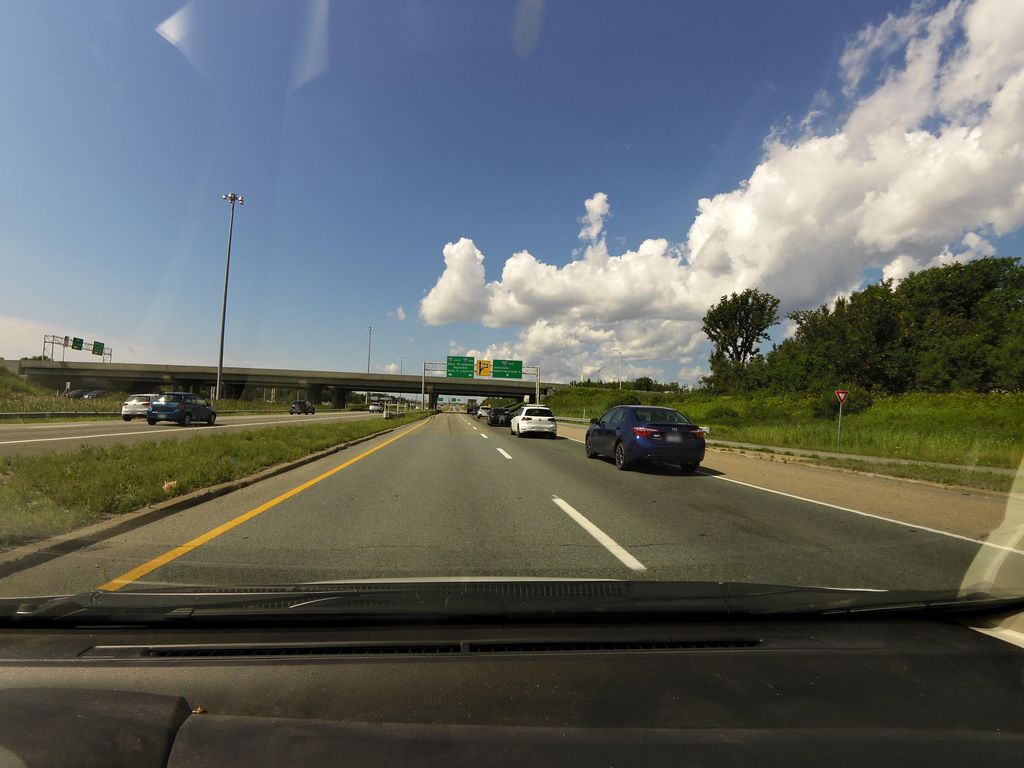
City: quebec_city